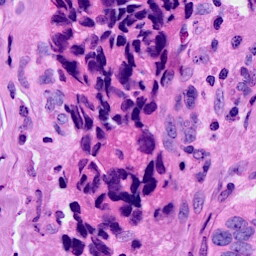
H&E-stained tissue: Breast